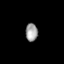
Tissue: prostate
Cell type: T cells
Senescence score: 0.1012
Nuclear area (px): 210
Mean DAPI intensity: 159.457